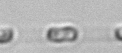
Label: Skeletonema